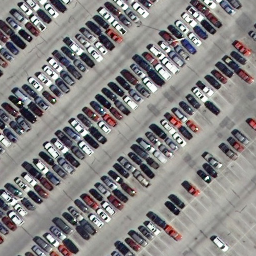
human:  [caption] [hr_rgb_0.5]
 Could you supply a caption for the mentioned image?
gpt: It is a parking lot with many cars parked neatly and many parking spots are free .

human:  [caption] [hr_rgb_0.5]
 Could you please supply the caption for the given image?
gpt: Many cars parked neatly with many empty parking spaces in the parking lot .

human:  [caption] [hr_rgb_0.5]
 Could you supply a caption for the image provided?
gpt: Lots of cars parked in lines in the parking lot .

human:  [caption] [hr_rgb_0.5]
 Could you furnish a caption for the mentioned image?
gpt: Lots of cars parked neatly in the parking lot .

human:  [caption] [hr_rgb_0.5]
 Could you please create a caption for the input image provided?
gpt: Many cars parked in lines with many free parking spots in the parking lot .